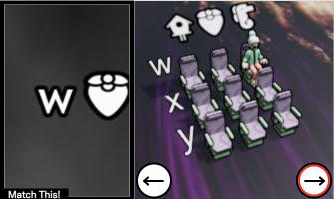
Task: seats
Answer: no